Interaction volume radius: 5 \u00c5
Interaction volume height: 10 \u00c5
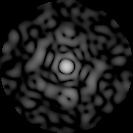
Disorder parameter: 0.8712